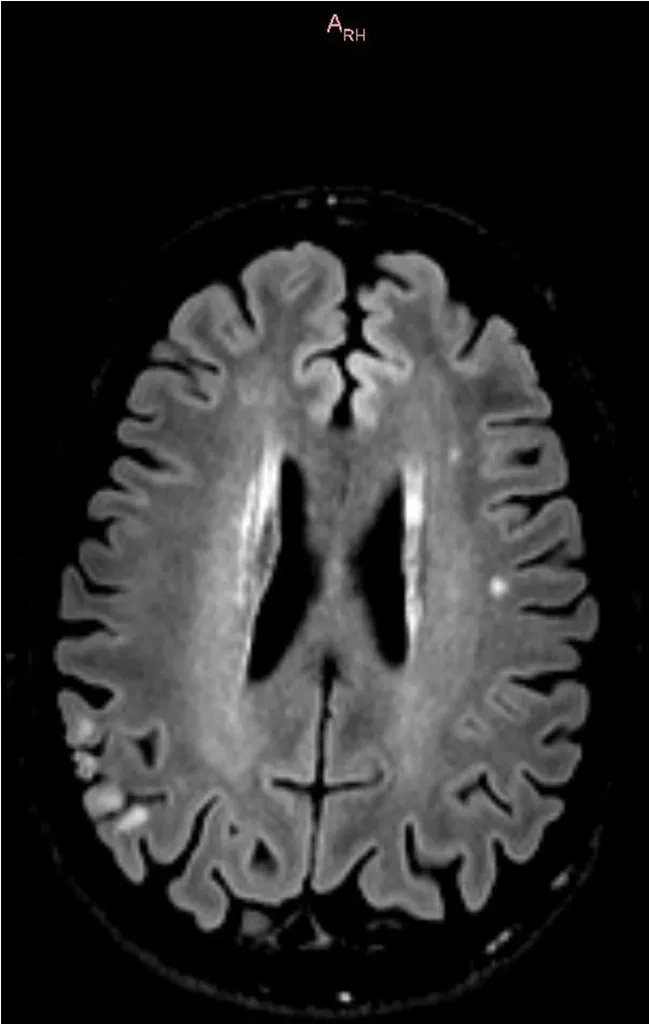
3T brain MRI displaying basal ganglia calcification and left temporal stroke, 15.11.2023.
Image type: radiology (mri)